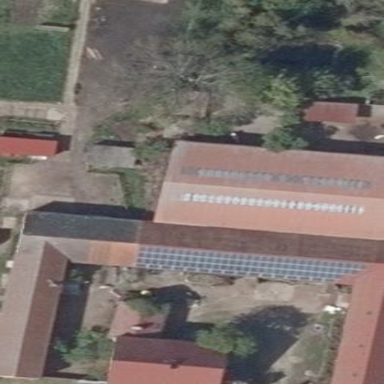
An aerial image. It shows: Cowshed with gabled roof.